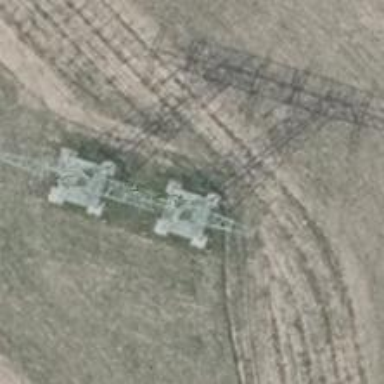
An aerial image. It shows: Power line is depicted.